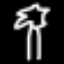
Label: palm tree